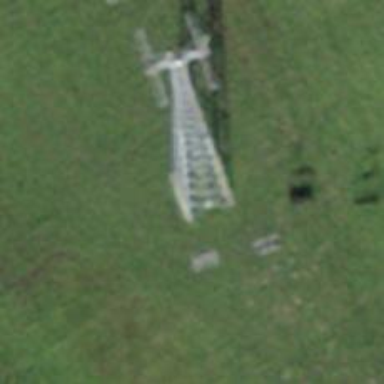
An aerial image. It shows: Pylon for aerialway.